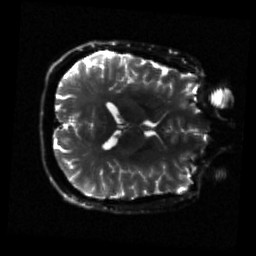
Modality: sbref
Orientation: axial
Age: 20
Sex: male
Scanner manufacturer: siemens
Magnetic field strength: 3 T
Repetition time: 3.23 s
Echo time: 0.0892 s